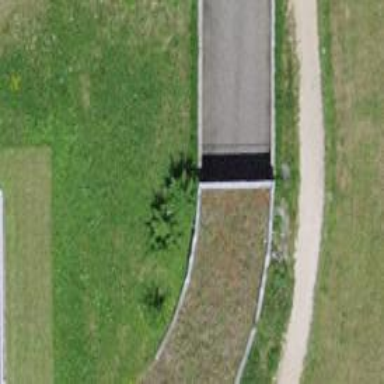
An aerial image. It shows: Driveway.